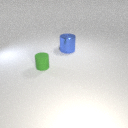
small green rubber cylinder to the left of large blue metal cylinder